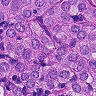
Metastatic tissue present: yes